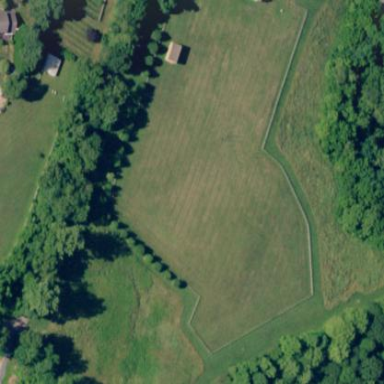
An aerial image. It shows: Wooden fence surrounding meadow.